Field crop: maize
Growth stage: 2
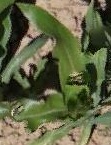
Species: maize